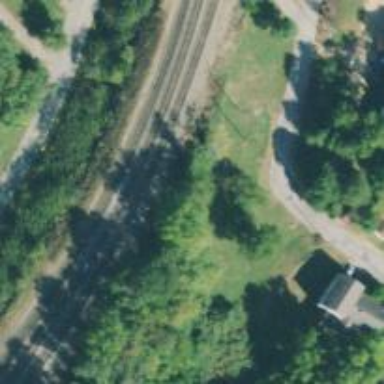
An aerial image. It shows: Railway track.